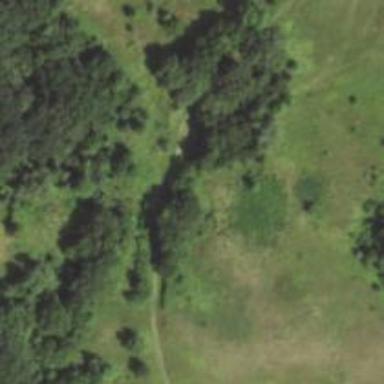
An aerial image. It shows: Bridleway.